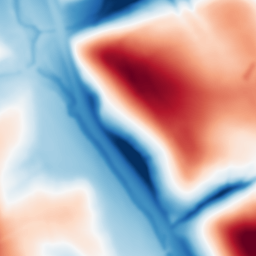
Category: multiscale
Decomposition family: dog
Decomposition parameters: sigma_low: 2
sigma_high: 50
Upsampling method: quintic
Upsampling parameters: scale: 8
Upsampling scale: 8